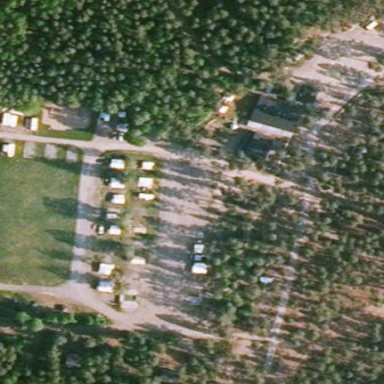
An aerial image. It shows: Campsite for tourism.